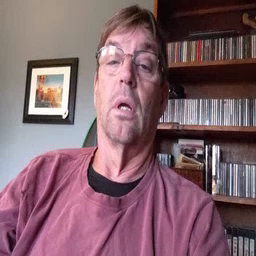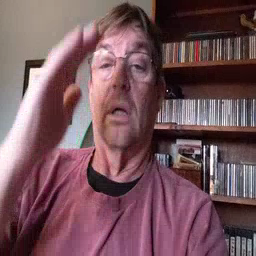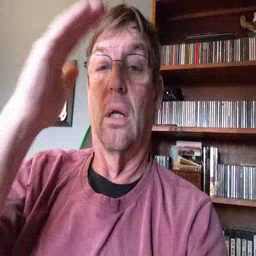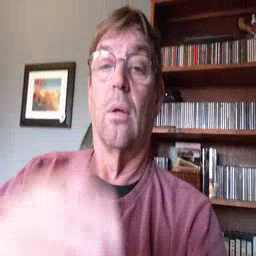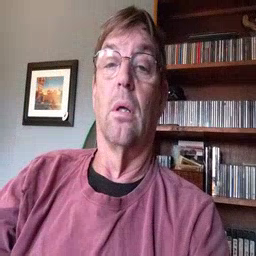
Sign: hello